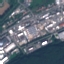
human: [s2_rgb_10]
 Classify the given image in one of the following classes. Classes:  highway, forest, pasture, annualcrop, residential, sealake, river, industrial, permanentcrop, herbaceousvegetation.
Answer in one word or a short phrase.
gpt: Industrial